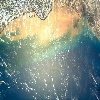
Label: water